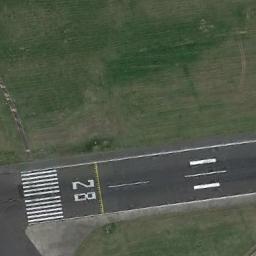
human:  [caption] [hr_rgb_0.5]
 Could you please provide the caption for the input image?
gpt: Next to the runway is a green lawn with white '28' and short-line signs .

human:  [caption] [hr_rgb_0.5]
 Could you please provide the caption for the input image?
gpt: The grass is beside the runway .

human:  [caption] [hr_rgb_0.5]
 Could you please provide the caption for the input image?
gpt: The runway is on the grass .

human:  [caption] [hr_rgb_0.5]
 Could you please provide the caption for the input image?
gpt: The runway has a threshold marking and two touchdown zone markings and the designation marking is 28 .

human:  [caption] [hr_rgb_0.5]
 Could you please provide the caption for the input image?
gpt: There are green lawns beside the runway with white marks .